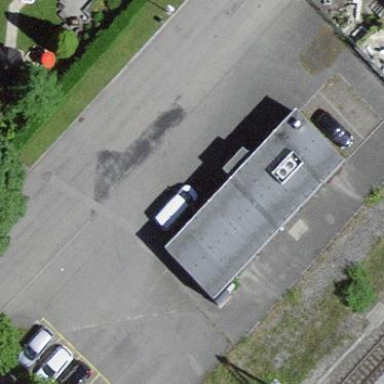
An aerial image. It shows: Building that serves as railway signal box.